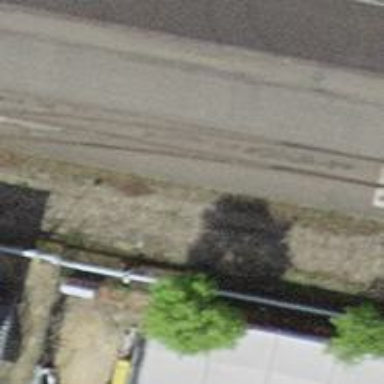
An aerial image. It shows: Railway switch.